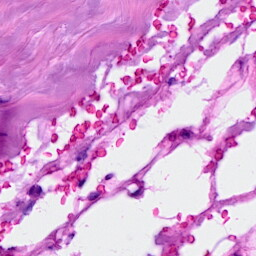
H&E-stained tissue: Breast